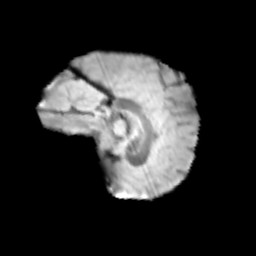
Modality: T2w
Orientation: sagittal
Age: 11
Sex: male
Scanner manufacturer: siemens
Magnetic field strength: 3 T
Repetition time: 3.8 s
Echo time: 0.07 s